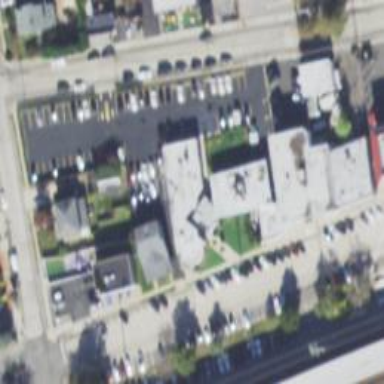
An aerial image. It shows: Healthcare clinic.